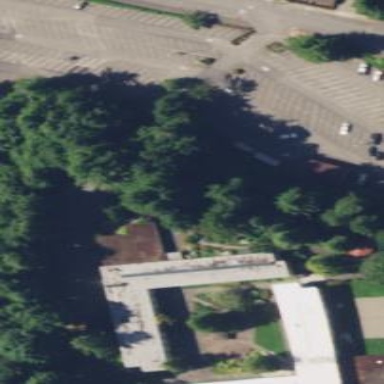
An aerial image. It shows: Dormitory building.